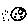
Label: moon